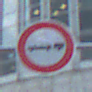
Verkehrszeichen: VerbotPersonenkraftwagenMitAnhaenger
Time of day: MorningAfternoon
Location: Outdoor (Urban)
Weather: PartlyCloudy
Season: NotSpecified
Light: Natural